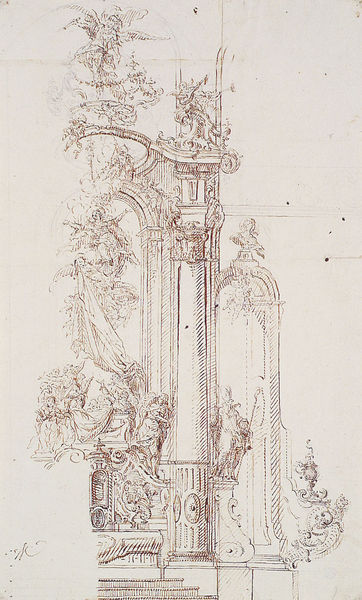
Titel: Beuron: Entwurf zum Hochaltar für die Klosterkirche
Künstler: Joseph Anton Feuchtmayer
Institution: Konstanz, Wessenberggalerie
Schlagwörter: flügel, ausschnitt, skizze, säule, zeichnung, ornament, architektur, barock, sockel, kirche, pflanzen, engel, statue, bogen, studie, linien, rundbogen, treppe, detail, ornamente, stufen, stütze, radierung, stich, entwurf, darstellung, stift, kapitell, skulpturen, statuen, plan, vorlage, aufriss, bauplan, rundstütze